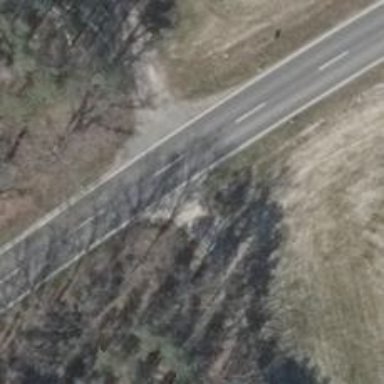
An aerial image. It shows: Secondary road with asphalt surface.